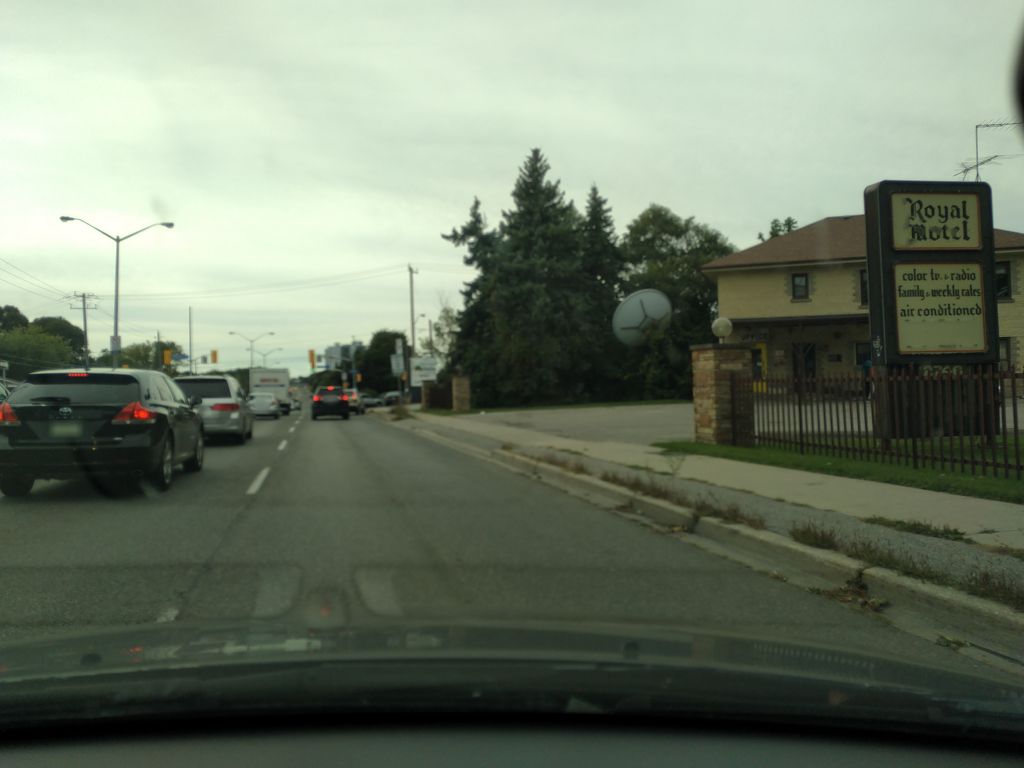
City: toronto